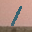
Label: 1